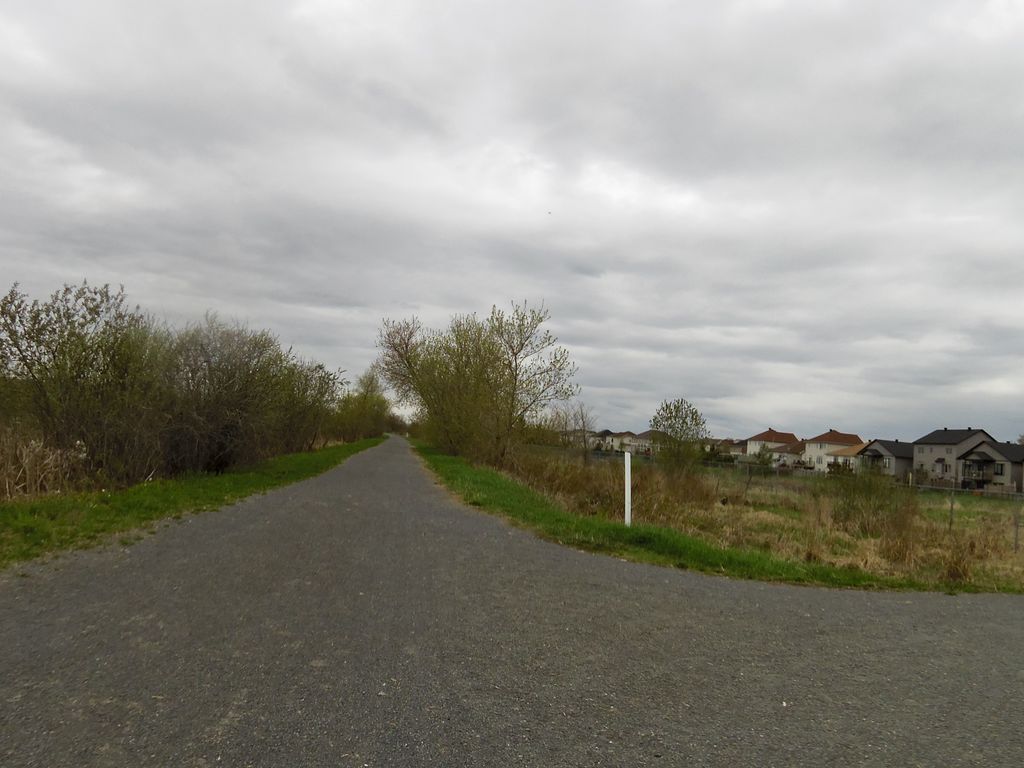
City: ottawa-gatineau